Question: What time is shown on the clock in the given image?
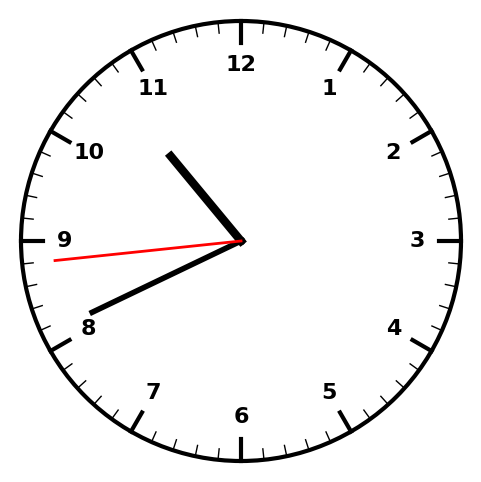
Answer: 10:40:44